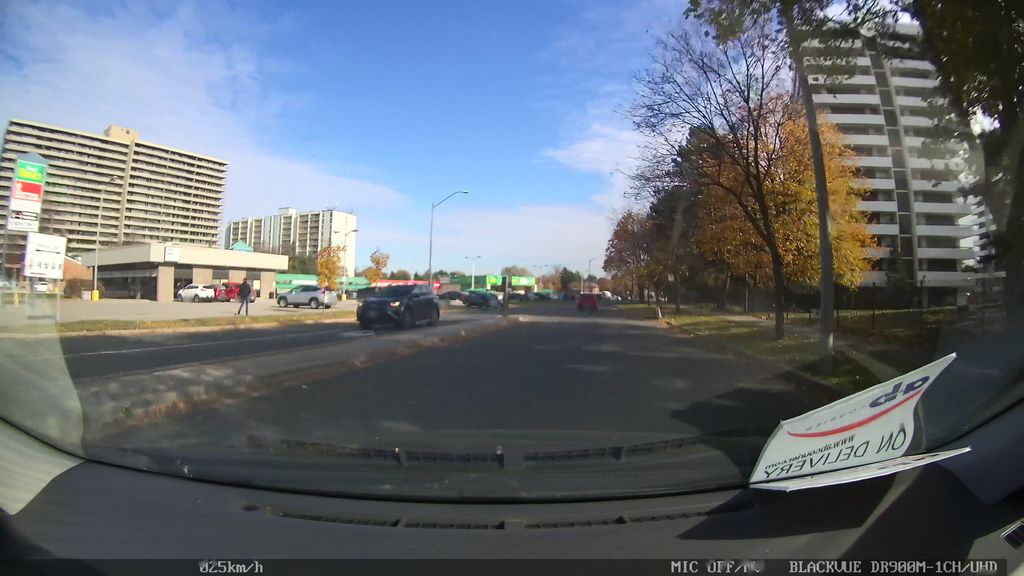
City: toronto